Question: Using Selenium Webdriver in Python I am able to click on a button that opens a new browser window, but I have no idea how to change the focus onto the new window. I've searched all over the internet, but found nothing helpful.
The problem is that the window doesn't have a title!
What I need is the focus on the new window, so I can take a screenshot of its contents.
Here is the bit of code around the button that opens the new window:

How to do that...?
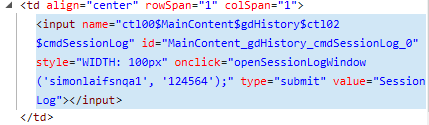
Answer: You will need to use the '.switchTo(windowHandle);' command to access your second window.
Before opening the second window - get the windowHandle of the open window:
'''
String mainWindow = driver.getWindowHandle();
'''
Then do your action that opens the second window. Now you'll need to know the handle of the second windowand switch control to it:
'''
Set<string> handles = driver.getWindowHandles();
for (String handle : handles) {
if (!handler.equals(mainWindow)) {
driver.switchTo(handle);
break;
}
}
'''
Your actions for the second window will now happen in that second window. When you're finished and need to interact with the first window again: 'driver.switchTo().defaultContent();'